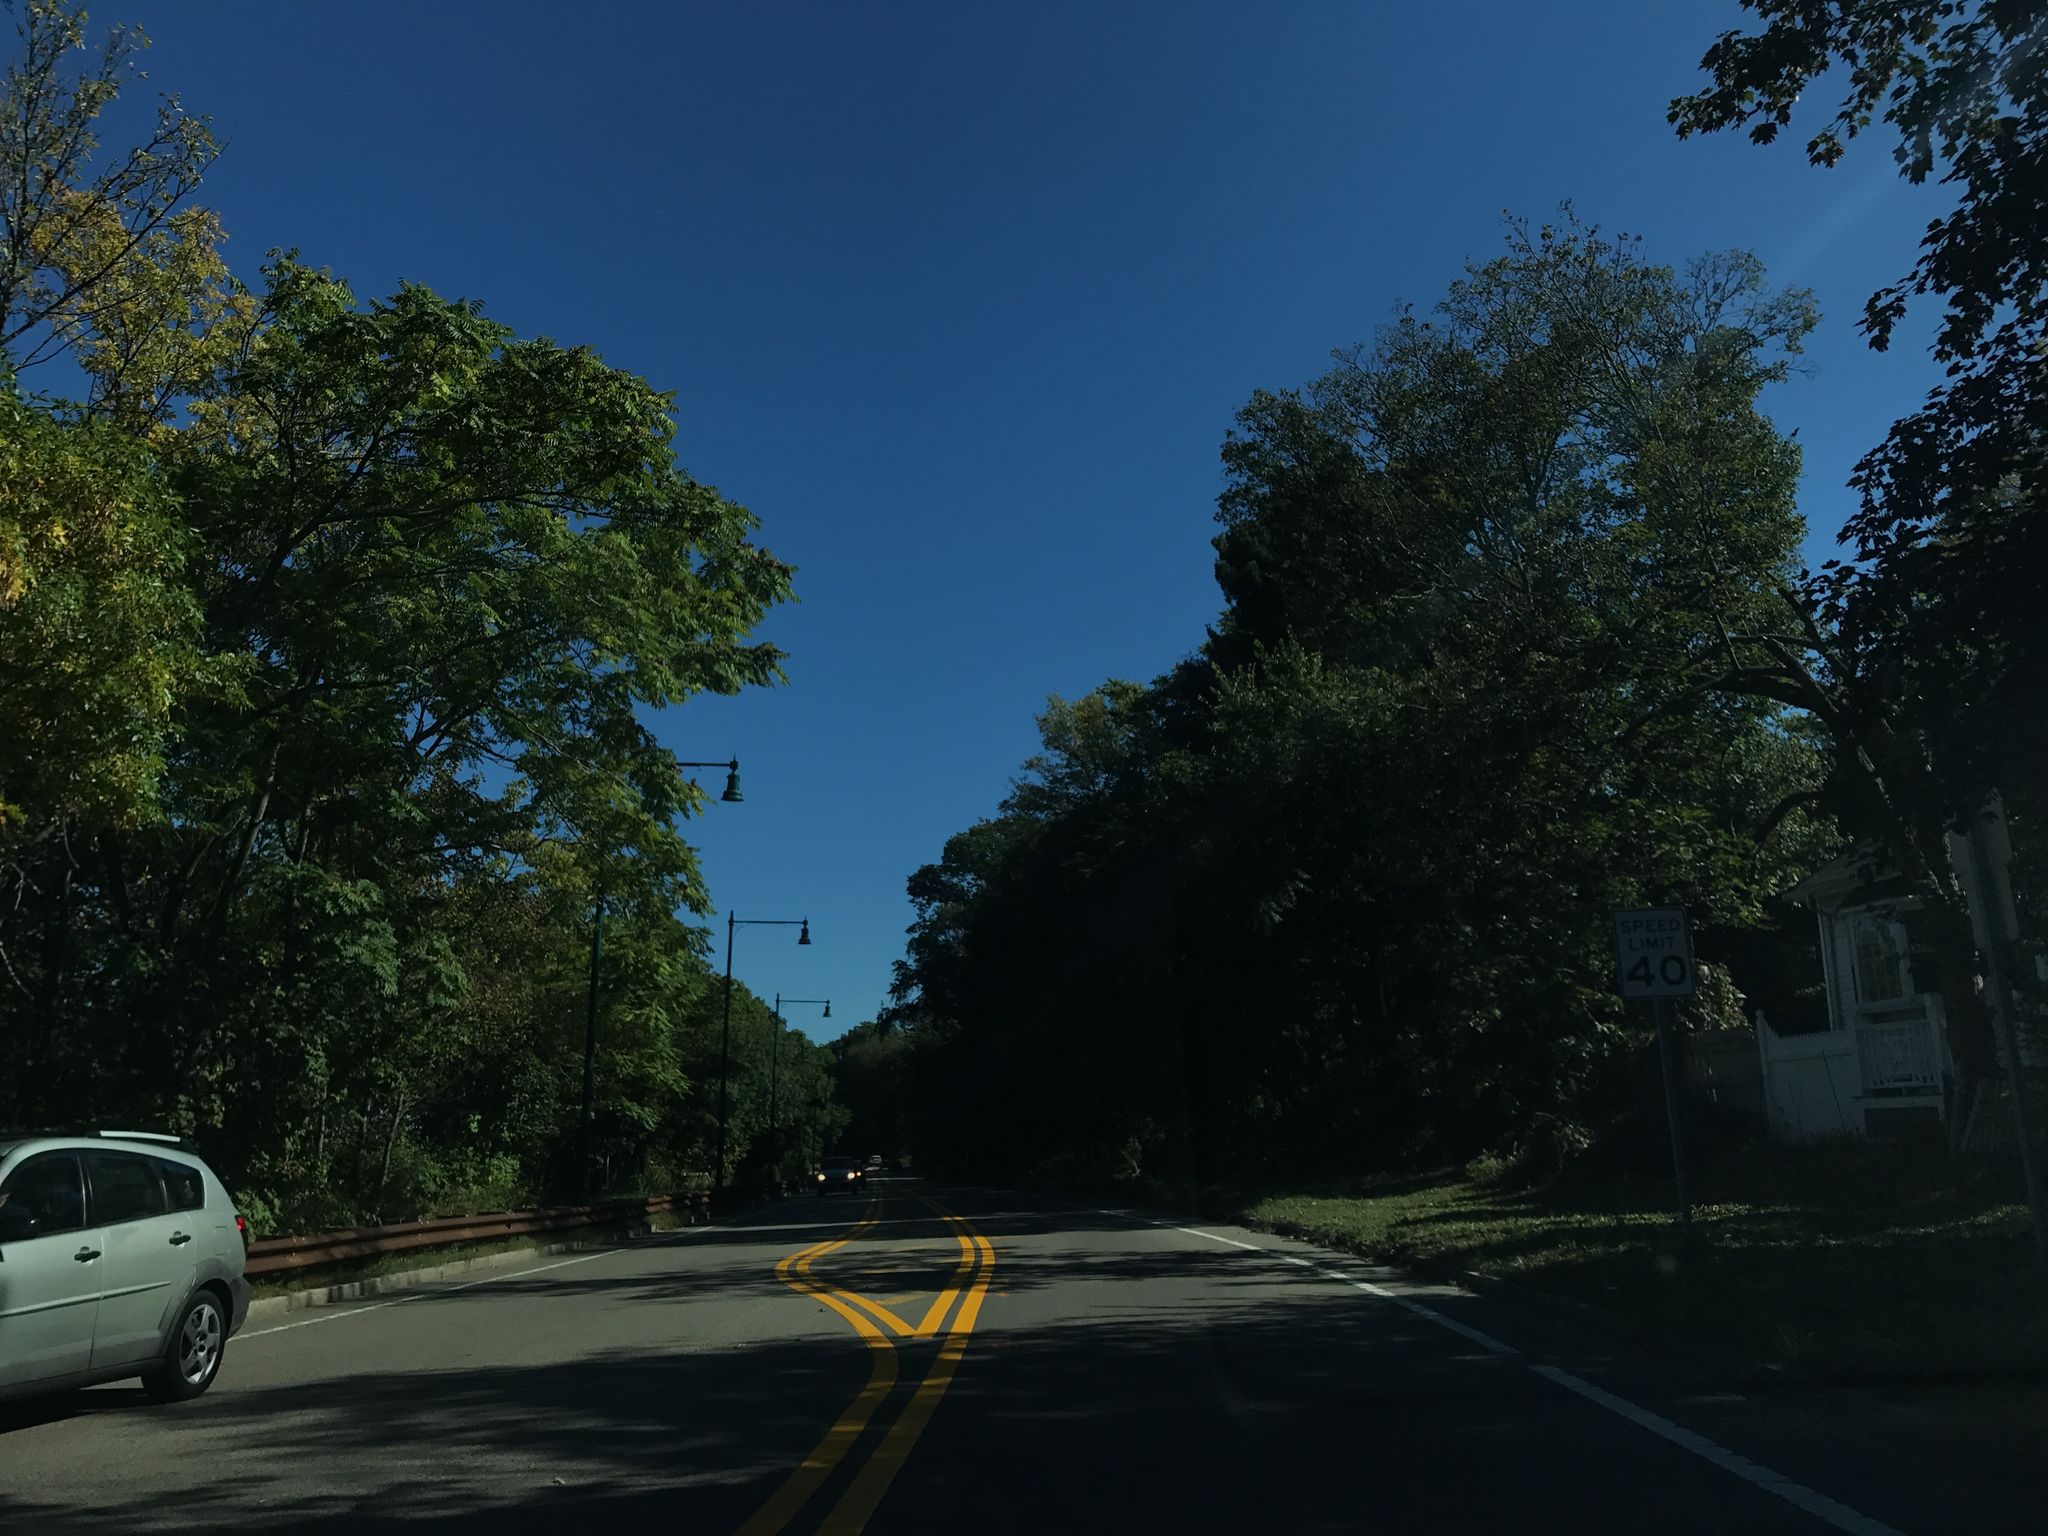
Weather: clear
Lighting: day
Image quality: good
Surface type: driving surface
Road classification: residential, footway, path
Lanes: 2
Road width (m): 10.4
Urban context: urban centre
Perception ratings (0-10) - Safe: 1.98, Lively: 6.67, Beautiful: 4.02, Boring: 3.42, Depressing: 3.62, Wealthy: 4.55